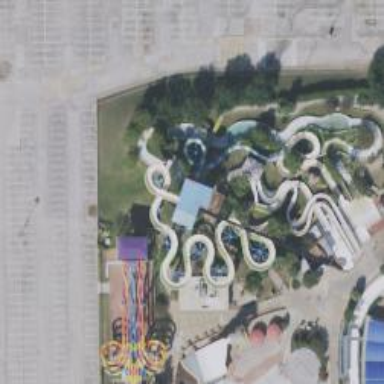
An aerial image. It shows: Water slide attraction.